Field crop: maize
Growth stage: 2
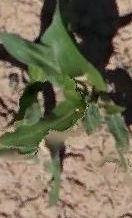
Species: maize